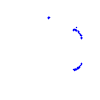
Particle: pion